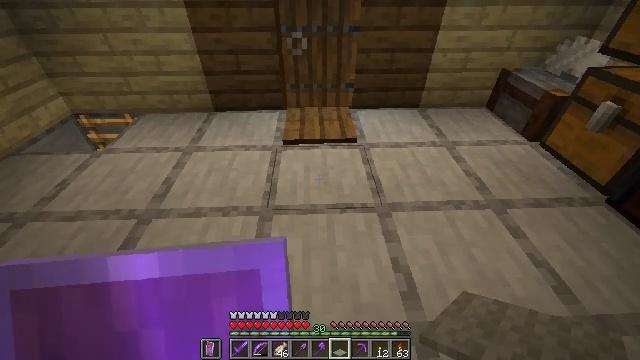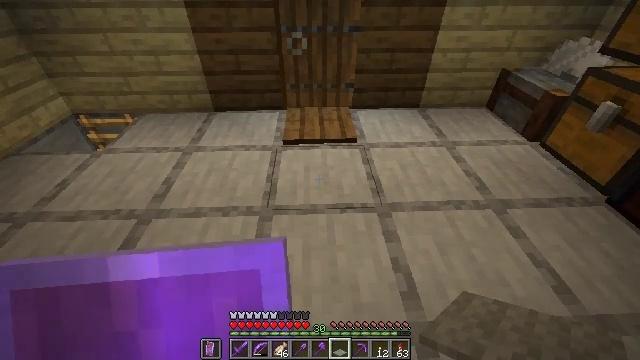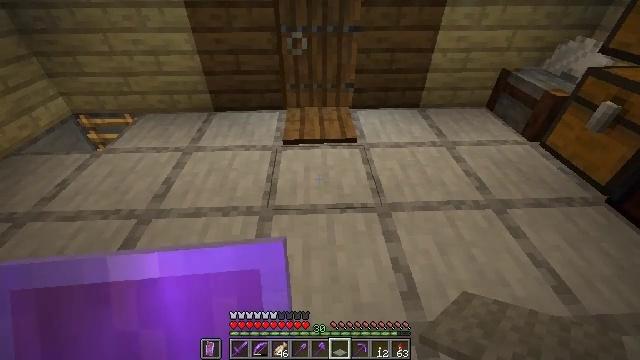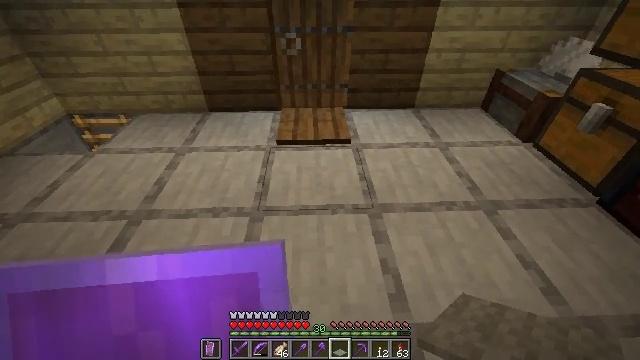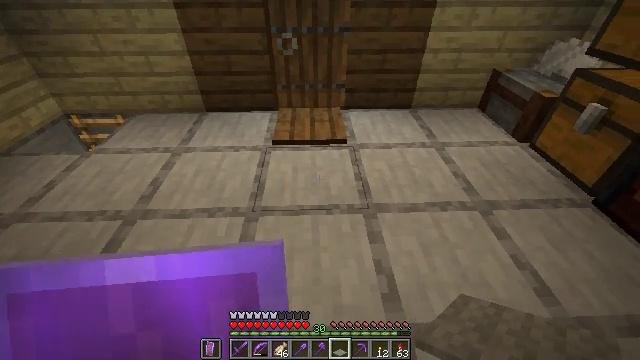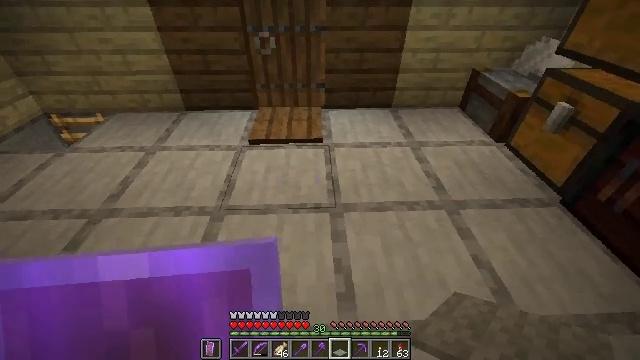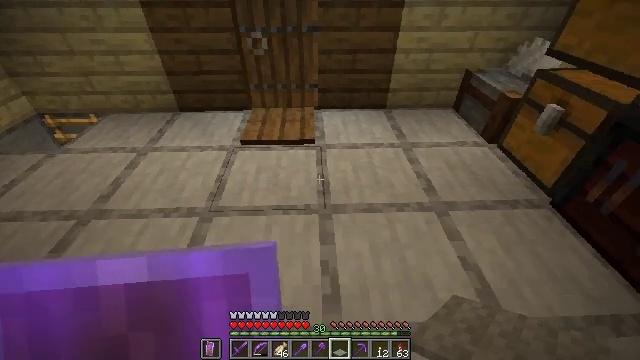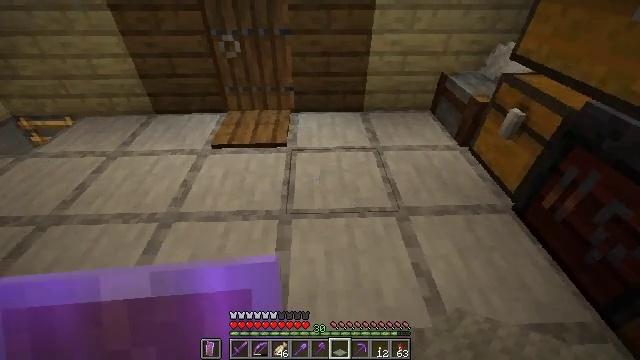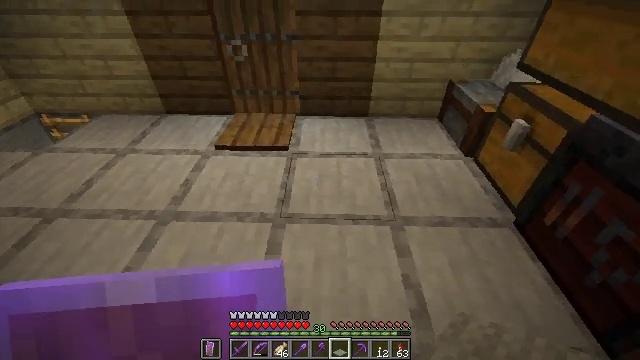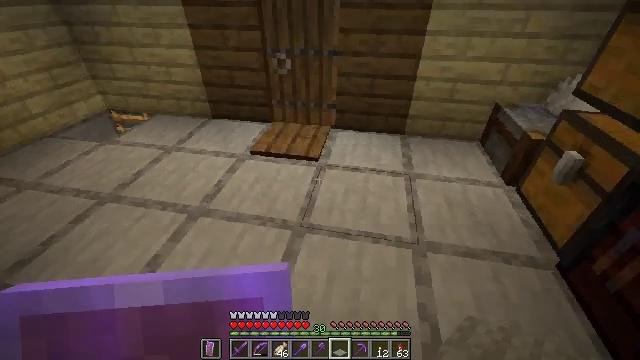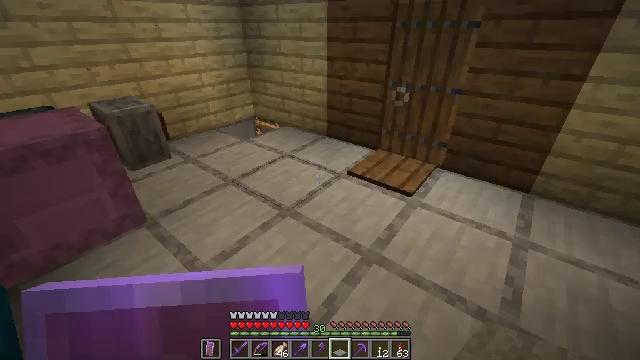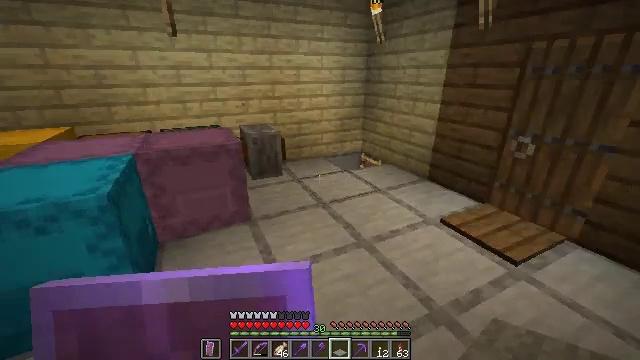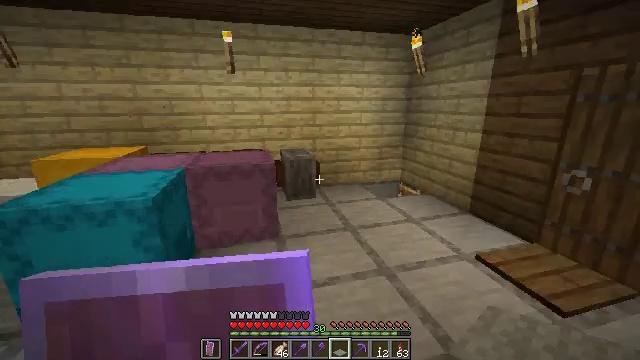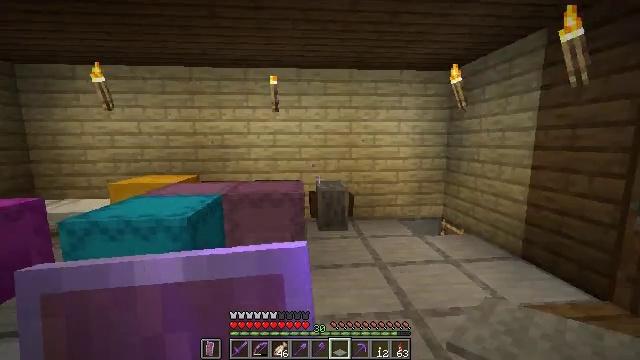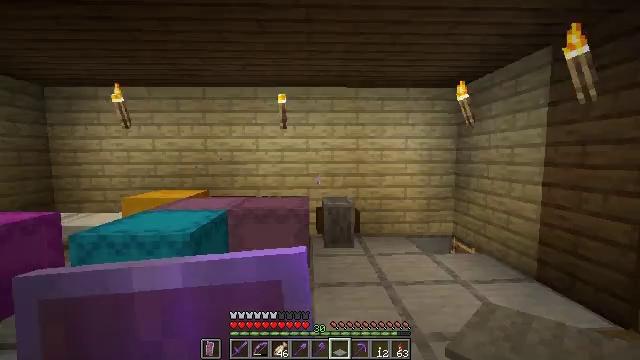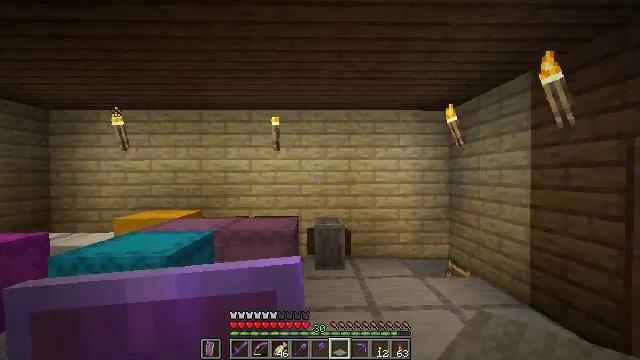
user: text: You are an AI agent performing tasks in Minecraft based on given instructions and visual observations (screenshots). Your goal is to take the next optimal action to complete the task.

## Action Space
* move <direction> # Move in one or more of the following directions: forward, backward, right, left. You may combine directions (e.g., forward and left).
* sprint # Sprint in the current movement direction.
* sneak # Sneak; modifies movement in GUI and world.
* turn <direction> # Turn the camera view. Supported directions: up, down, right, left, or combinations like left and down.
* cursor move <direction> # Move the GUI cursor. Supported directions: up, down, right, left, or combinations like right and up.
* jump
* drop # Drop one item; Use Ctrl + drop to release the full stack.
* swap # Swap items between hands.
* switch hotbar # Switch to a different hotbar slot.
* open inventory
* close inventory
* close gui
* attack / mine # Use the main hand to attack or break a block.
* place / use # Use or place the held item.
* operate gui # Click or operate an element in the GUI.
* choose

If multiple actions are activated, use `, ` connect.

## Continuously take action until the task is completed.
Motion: motion action
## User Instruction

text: Remove the quartz slab from its place.
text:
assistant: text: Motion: no_op
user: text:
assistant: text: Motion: no_op
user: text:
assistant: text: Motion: move right
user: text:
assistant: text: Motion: move right
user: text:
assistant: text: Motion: move right
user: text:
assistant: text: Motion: move right
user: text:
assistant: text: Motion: move right
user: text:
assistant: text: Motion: move right, turn left
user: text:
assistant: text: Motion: move right, turn left and up
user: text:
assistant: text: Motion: move right, turn left and up
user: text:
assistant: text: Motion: move right, turn left and up
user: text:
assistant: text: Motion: move right, turn left and up
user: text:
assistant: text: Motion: move right, turn left and up
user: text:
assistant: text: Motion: move right, turn left and up
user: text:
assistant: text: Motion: move right, turn up
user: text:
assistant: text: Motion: turn up
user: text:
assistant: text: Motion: no_op
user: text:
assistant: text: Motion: no_op
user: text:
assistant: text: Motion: no_op
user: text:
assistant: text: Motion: no_op
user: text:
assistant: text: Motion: no_op
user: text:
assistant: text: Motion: no_op
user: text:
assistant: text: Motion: turn left and down
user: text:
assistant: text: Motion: turn left and down
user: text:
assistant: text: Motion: turn left and down
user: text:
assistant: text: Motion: move right, turn left and down
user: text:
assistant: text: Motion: move right
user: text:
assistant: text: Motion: move right
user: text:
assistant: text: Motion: move right
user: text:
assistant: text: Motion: move right